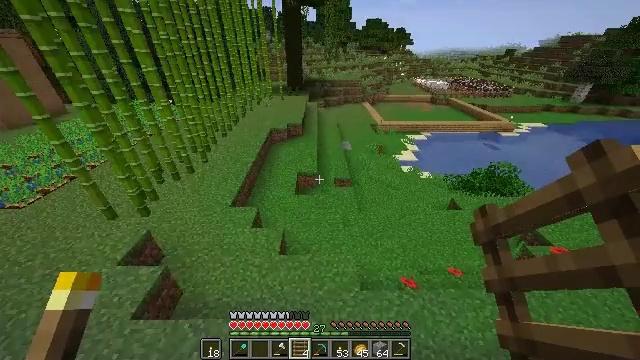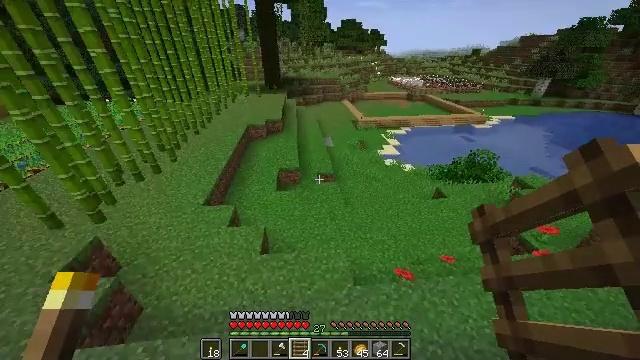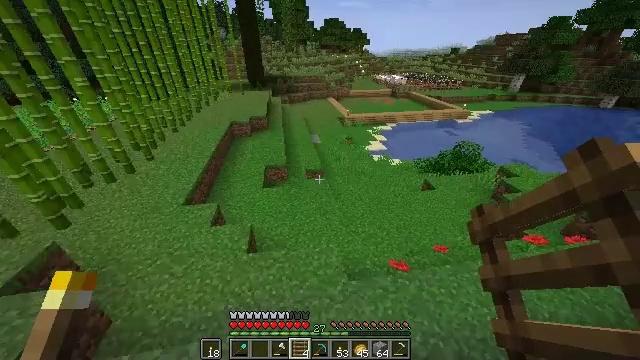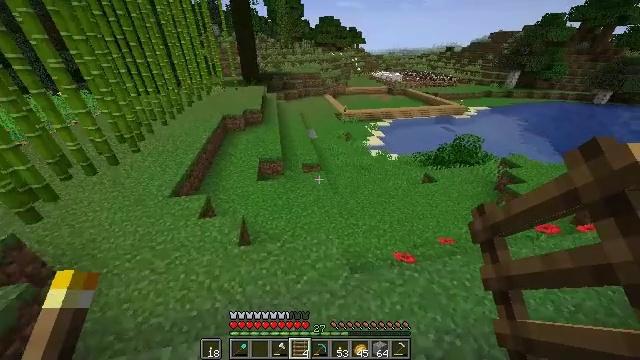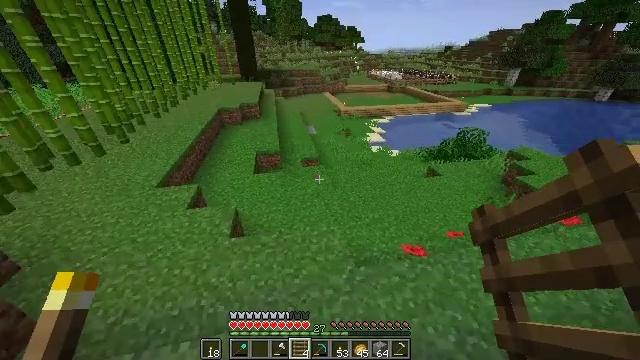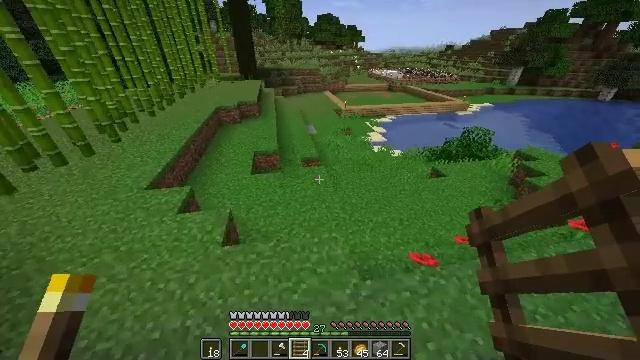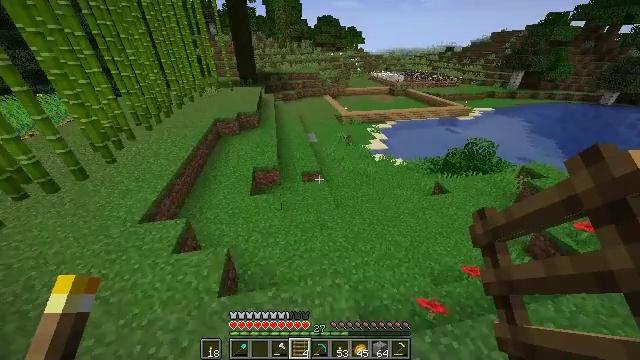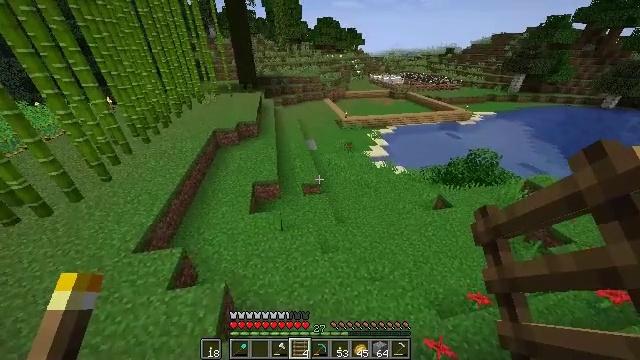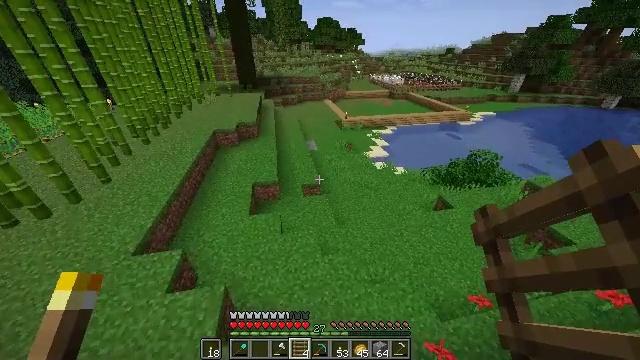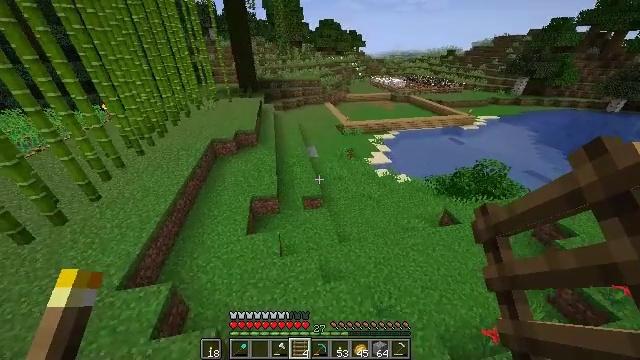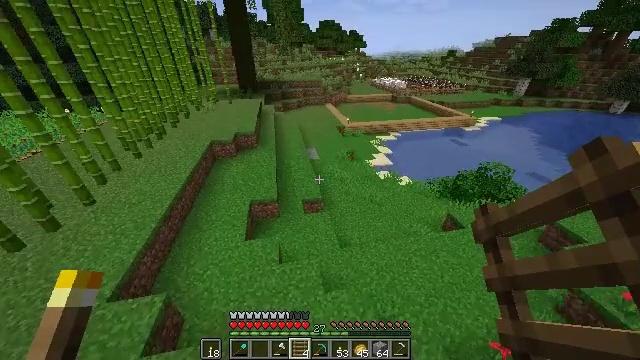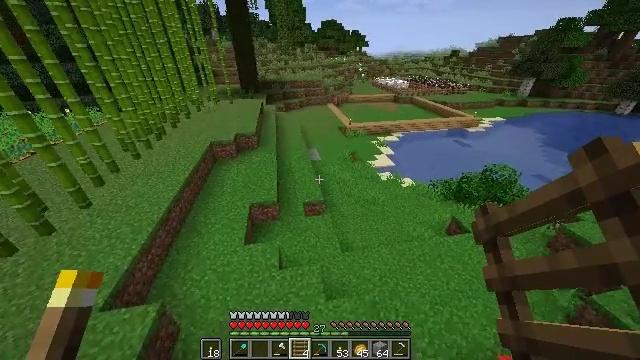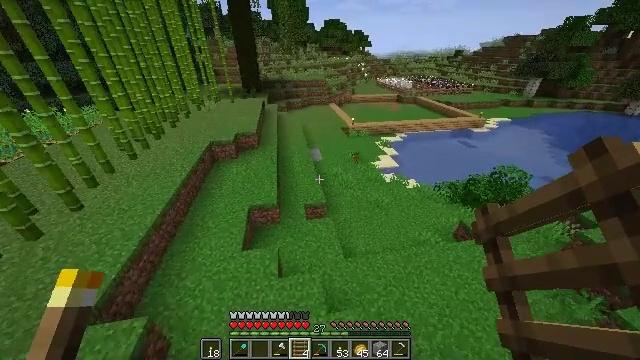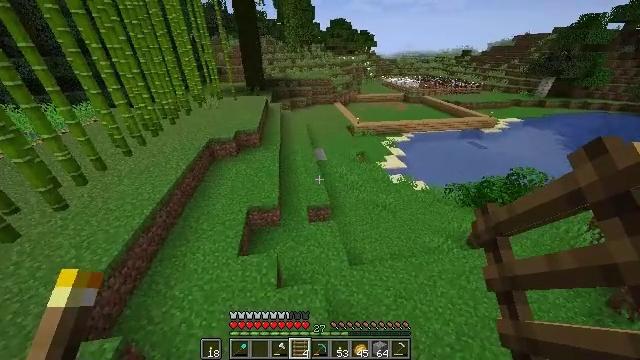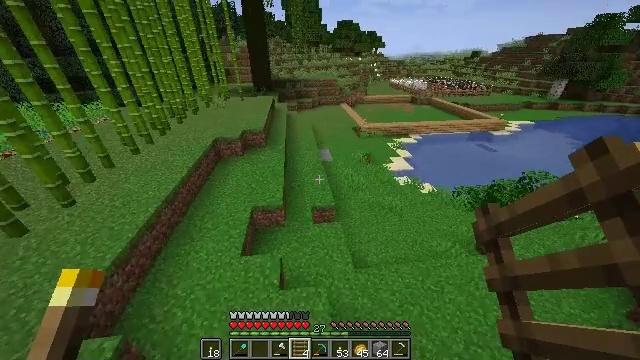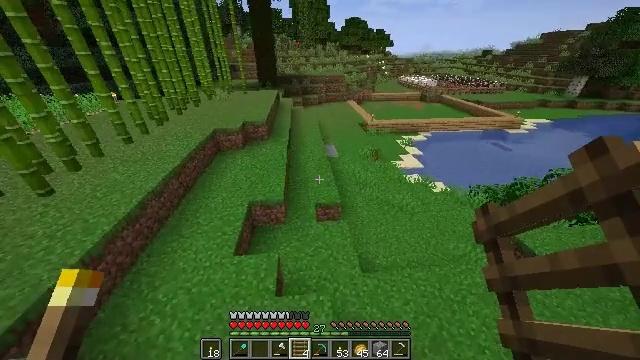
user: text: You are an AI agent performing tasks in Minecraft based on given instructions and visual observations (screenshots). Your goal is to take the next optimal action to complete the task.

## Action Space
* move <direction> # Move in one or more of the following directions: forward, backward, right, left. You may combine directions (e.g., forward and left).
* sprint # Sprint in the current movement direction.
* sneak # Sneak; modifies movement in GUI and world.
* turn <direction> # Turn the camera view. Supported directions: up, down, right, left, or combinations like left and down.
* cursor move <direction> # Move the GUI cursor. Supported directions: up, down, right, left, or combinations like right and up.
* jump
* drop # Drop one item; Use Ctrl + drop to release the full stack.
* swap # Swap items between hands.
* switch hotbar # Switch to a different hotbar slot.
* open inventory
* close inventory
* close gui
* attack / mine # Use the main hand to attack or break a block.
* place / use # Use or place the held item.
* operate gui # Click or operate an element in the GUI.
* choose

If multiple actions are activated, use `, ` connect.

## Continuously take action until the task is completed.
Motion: motion action
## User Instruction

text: Mine the ladder from the wall.
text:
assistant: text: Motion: move forward, turn right
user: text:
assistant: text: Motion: move forward, turn right
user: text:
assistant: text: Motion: move forward, turn right
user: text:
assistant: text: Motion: move forward
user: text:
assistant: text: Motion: move forward, jump
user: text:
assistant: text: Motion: move forward, jump
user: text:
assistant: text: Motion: move forward, jump
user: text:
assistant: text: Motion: move forward, jump
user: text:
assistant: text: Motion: move forward, jump
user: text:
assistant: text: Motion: move forward, jump
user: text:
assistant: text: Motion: move forward, jump
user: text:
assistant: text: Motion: move forward, jump
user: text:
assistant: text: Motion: move forward, turn left, jump
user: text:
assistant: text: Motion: move forward, turn left, jump
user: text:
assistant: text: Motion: move forward, turn left, jump
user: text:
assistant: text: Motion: move forward, turn left, jump
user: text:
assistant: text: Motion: move forward, jump
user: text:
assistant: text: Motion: move forward, sprint, jump
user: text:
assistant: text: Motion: move forward, sprint, jump
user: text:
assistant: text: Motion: move forward, sprint, jump
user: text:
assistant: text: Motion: move forward, sprint, jump
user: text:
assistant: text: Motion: move forward, jump
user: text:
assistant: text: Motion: move forward, jump
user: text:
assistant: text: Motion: move forward, jump
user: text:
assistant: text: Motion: move forward, jump
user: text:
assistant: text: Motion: move forward, jump
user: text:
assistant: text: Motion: move forward, jump
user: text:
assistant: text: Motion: move forward, jump
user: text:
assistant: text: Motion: move forward, jump
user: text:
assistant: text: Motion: move forward, jump